【题型】选择题　【知识点】函数　【难度】easy
在同一直角坐标系中，函数$y=ax^2+bx$，$y=a^{x-b}$（$a>0$且$a\neq1$）的图象可能是（ ）

\vspace{1em}
A. \quad

 B. \quad

 C. \quad

D.

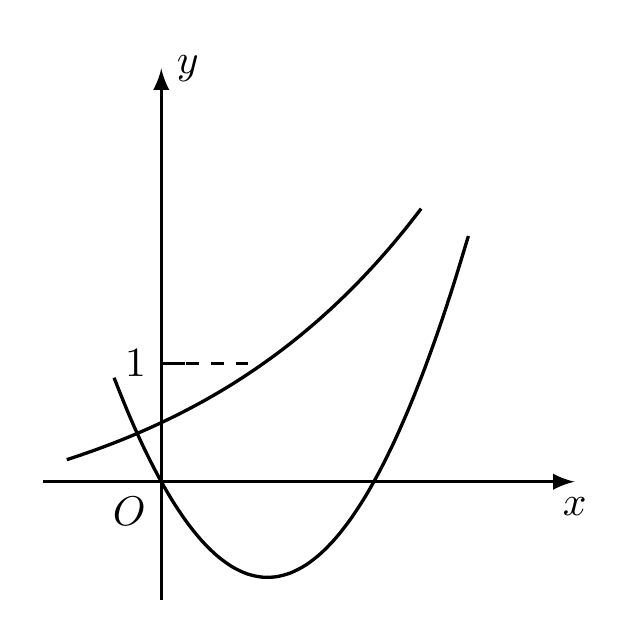
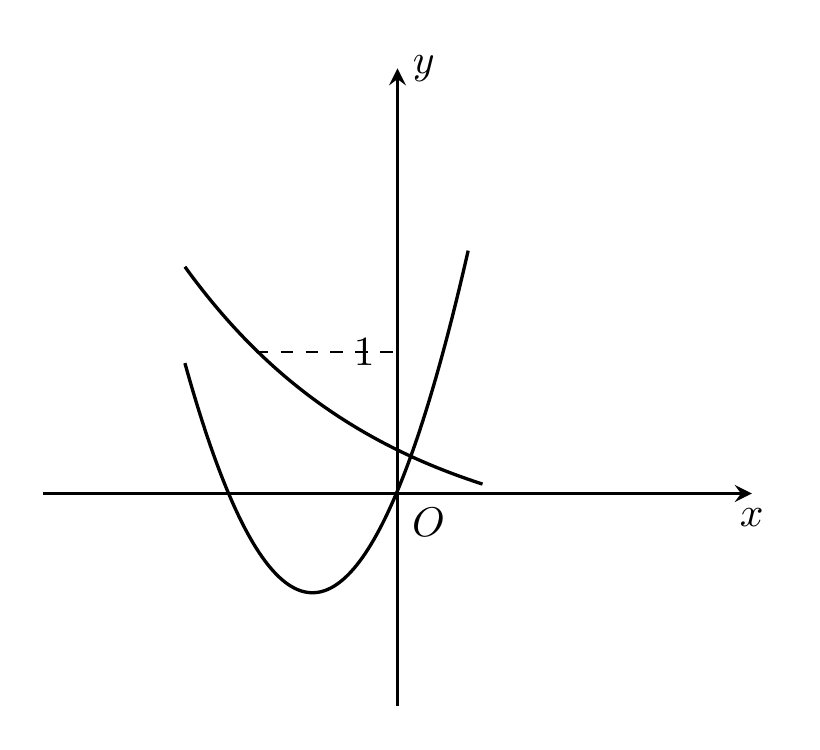
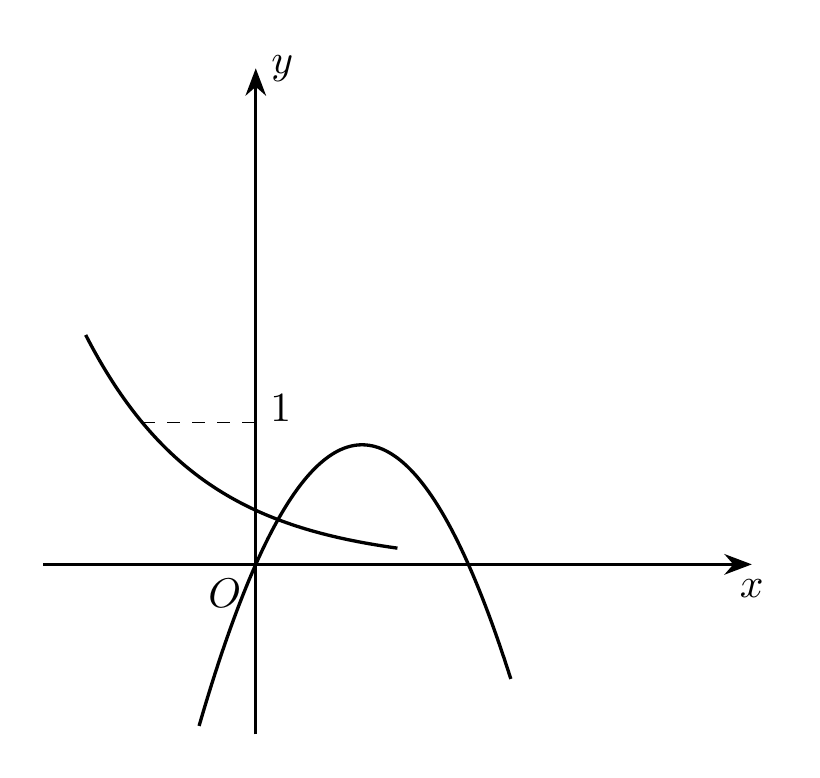
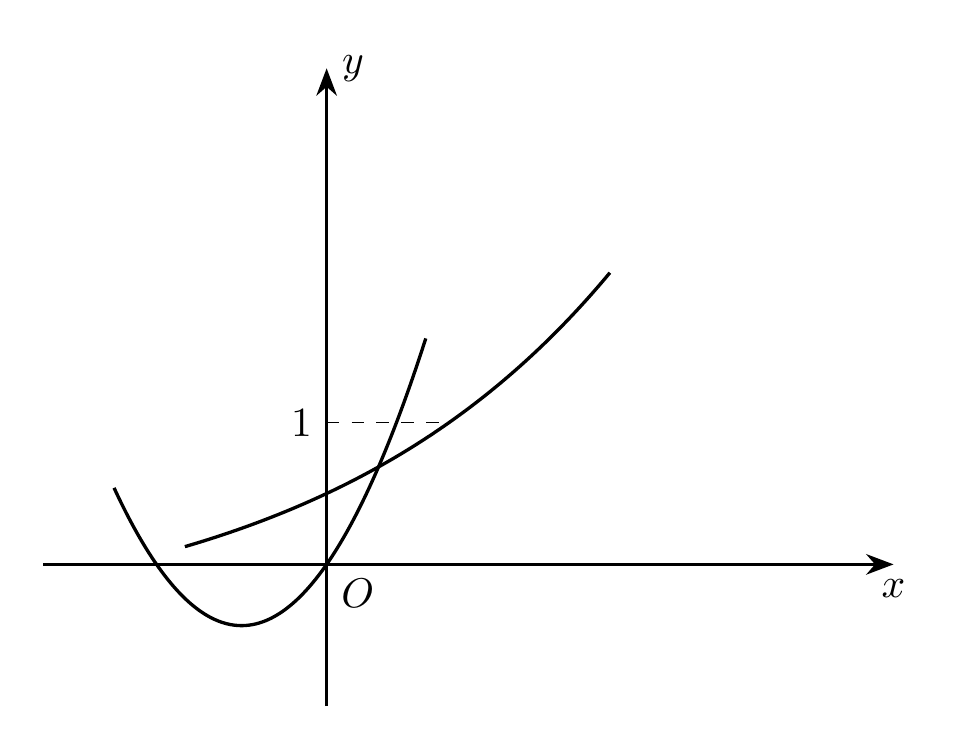
【解答】
\textbf{【答案】} $\boldsymbol{D}$

\vspace{1em}
\textbf{【分析】} 本题考查函数的图象，以指数函数的底数$a$与$1$的大小情况讨论，由指数函数图象与$y$轴的交点即可得出$b$的大小，从而能判断出二次函数图象的正误。

\vspace{1em}
\textbf{【详解】} 对$a>1$和$0<a<1$分类讨论，当$a>1$时，对应A,D；由A选项中指数函数图象可知，$b>0\therefore -\dfrac{b}{2a}<0$，A选项中二次函数图象不符，D选项符合；当$0<a<1$时，对应B,C；由指数函数图象可知，$b<0\therefore -\dfrac{b}{2a}>0,a>0$，则B，C选项二次函数图象不符，均不正确，故选D。

\vspace{1em}
\textbf{【点睛】} 本题易错在于函数图象的分类，从指数函数分类易正确得到函数图象。